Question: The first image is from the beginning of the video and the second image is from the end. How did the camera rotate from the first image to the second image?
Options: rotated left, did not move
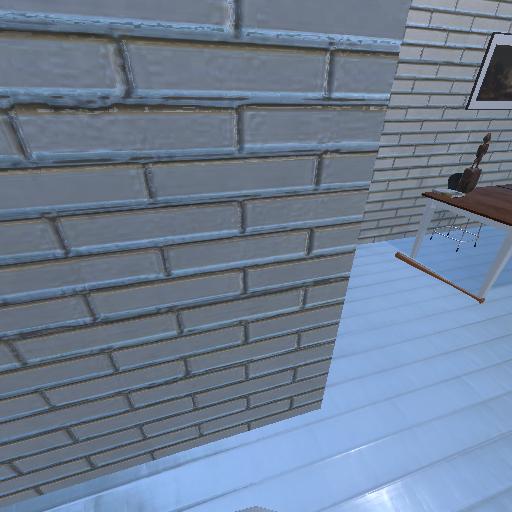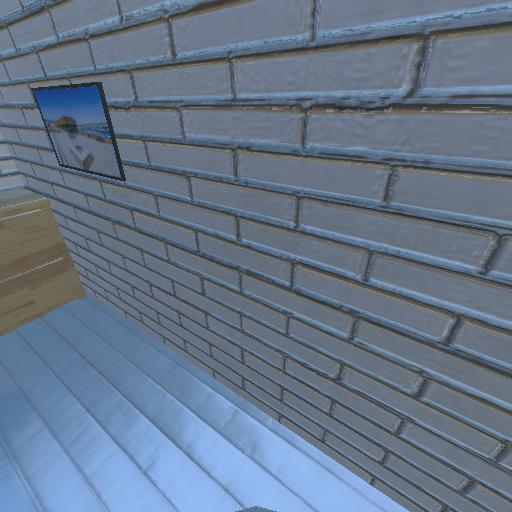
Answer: rotated left